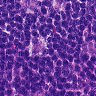
Metastatic tissue present: no